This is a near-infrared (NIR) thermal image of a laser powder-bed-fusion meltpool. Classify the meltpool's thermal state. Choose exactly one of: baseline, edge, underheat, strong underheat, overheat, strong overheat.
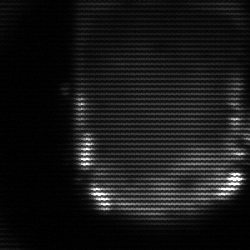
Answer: baseline